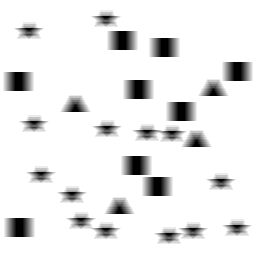
Squares: 9
Triangles: 4
Stars: 14
Total shapes: 27